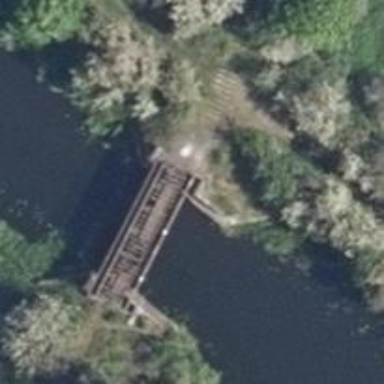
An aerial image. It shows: Disused railway bridge.